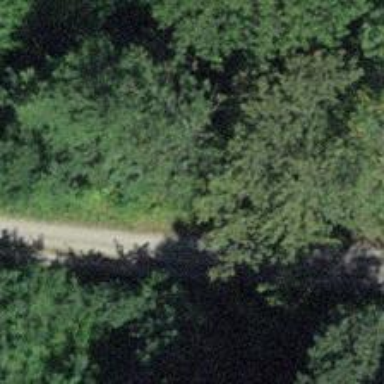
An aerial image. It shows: Gravel track with grade 2 tracktype.